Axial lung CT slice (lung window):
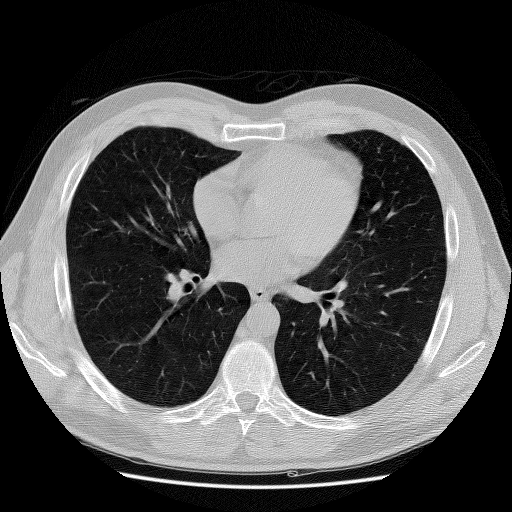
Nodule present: no